Brain MRI, t2w sequence, axial 2D slice.
Patient: age 50, sex F, weight 78 kg, height 1.78 m
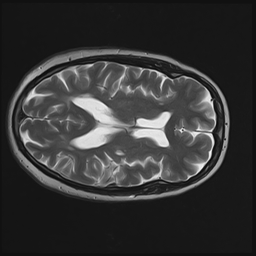